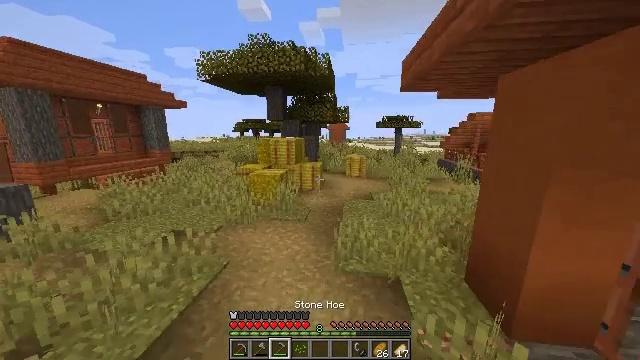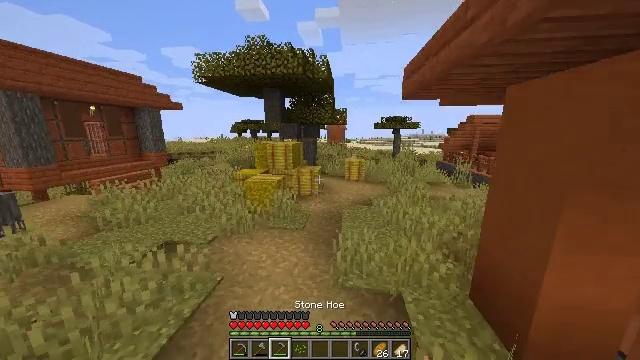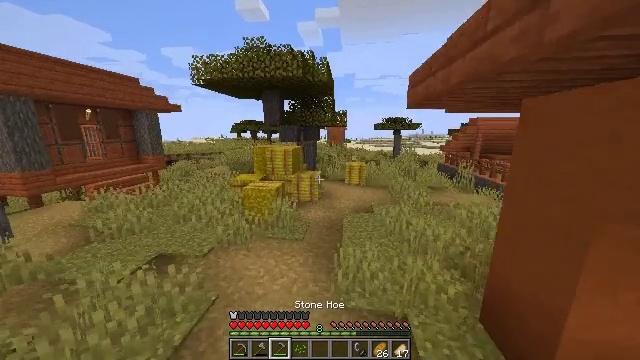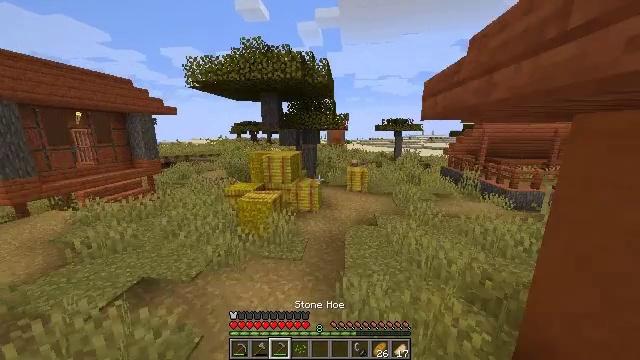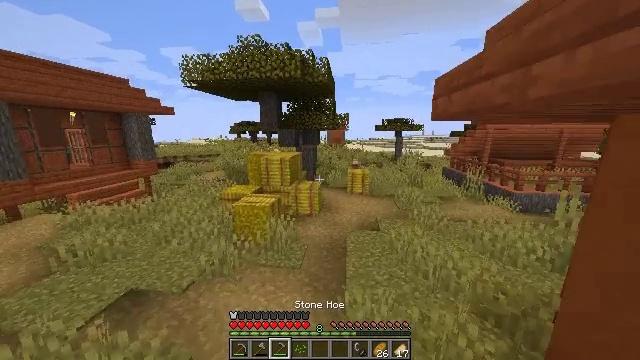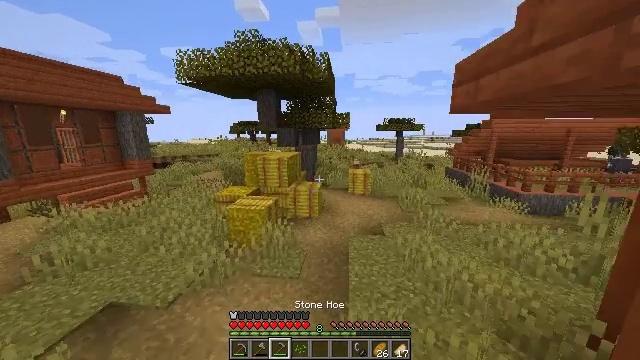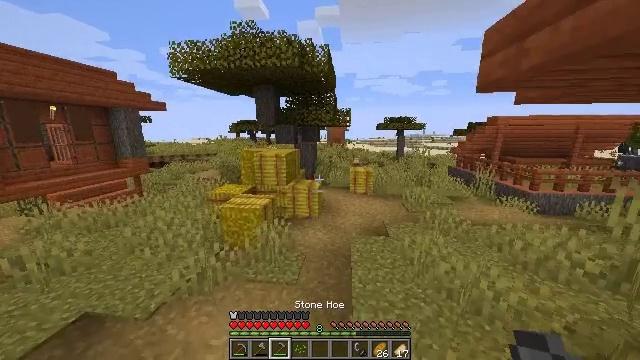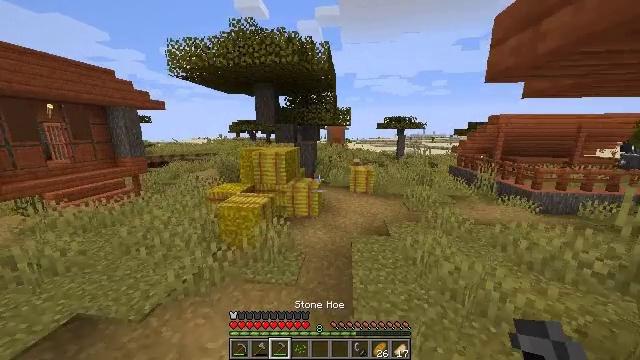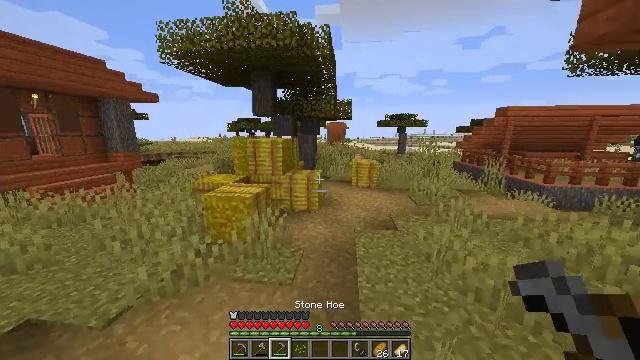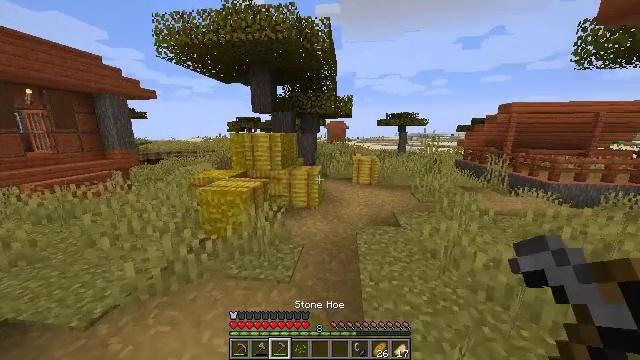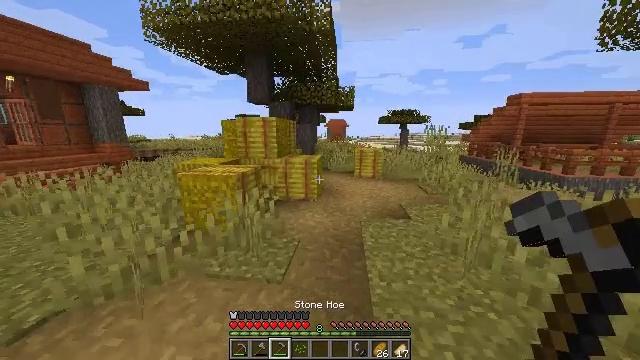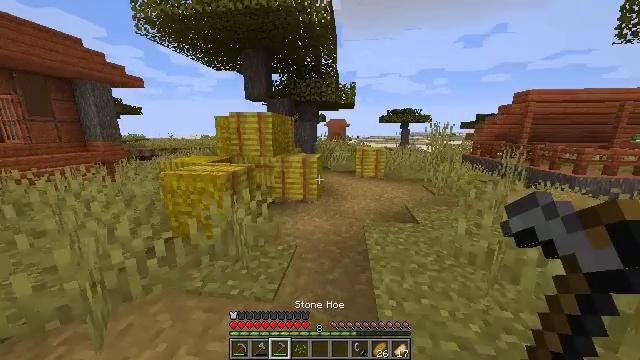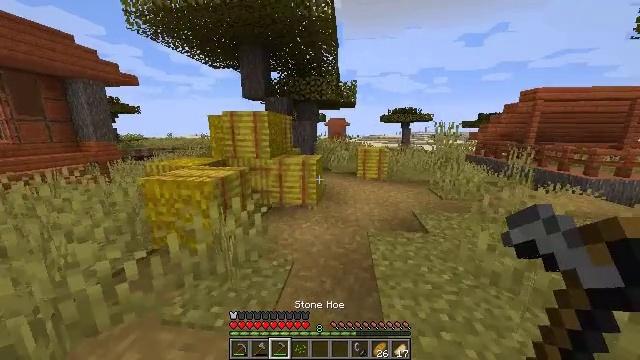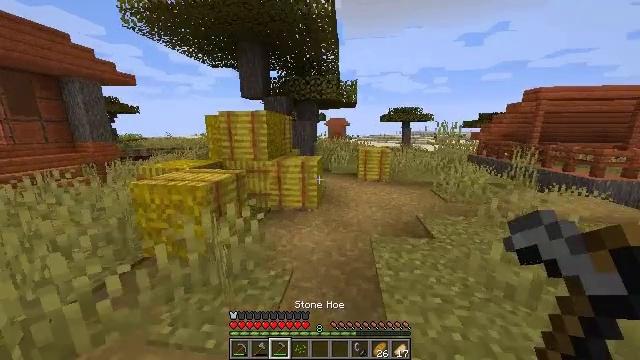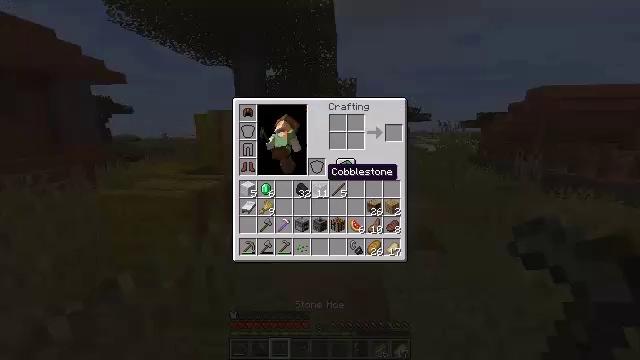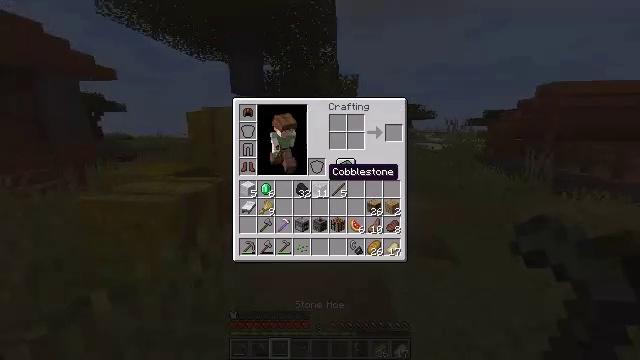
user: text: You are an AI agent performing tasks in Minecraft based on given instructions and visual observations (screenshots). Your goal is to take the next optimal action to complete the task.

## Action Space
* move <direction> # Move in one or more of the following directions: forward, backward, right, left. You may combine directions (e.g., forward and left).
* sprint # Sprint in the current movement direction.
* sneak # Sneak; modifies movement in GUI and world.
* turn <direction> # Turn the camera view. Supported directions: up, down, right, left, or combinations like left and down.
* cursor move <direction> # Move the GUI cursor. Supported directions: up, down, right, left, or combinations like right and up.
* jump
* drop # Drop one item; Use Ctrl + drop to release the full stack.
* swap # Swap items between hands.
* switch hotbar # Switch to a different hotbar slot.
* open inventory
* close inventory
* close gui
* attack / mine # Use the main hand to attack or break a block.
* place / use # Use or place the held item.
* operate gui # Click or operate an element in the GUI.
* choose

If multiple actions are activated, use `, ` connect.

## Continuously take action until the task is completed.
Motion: motion action
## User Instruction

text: Harvest hay blocks from the village.
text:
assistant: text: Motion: move forward, sprint, jump
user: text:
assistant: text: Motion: move forward, sprint, jump
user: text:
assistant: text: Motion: move forward, sprint, jump
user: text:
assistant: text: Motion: move forward, sprint, jump
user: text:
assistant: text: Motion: move forward, sprint
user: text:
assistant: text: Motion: move forward, sprint
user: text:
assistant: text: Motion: move forward, sprint
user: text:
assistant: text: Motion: move forward, sprint
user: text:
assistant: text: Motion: move forward, sprint
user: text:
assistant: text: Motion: move forward
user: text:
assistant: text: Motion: move forward
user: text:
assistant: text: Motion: move forward
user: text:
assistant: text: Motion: move forward
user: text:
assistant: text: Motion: move forward, open inventory
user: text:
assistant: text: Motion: move forward, open inventory
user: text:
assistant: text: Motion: open inventory
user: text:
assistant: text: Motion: open inventory
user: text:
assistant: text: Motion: open inventory
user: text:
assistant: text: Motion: no_op
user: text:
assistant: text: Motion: no_op
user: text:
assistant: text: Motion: no_op
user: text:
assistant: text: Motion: no_op
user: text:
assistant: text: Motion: no_op
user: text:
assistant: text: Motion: cursor move down
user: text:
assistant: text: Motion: cursor move down
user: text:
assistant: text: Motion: cursor move down
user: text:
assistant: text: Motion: cursor move left and down
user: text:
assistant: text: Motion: cursor move left and down
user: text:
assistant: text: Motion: cursor move left
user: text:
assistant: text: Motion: no_op